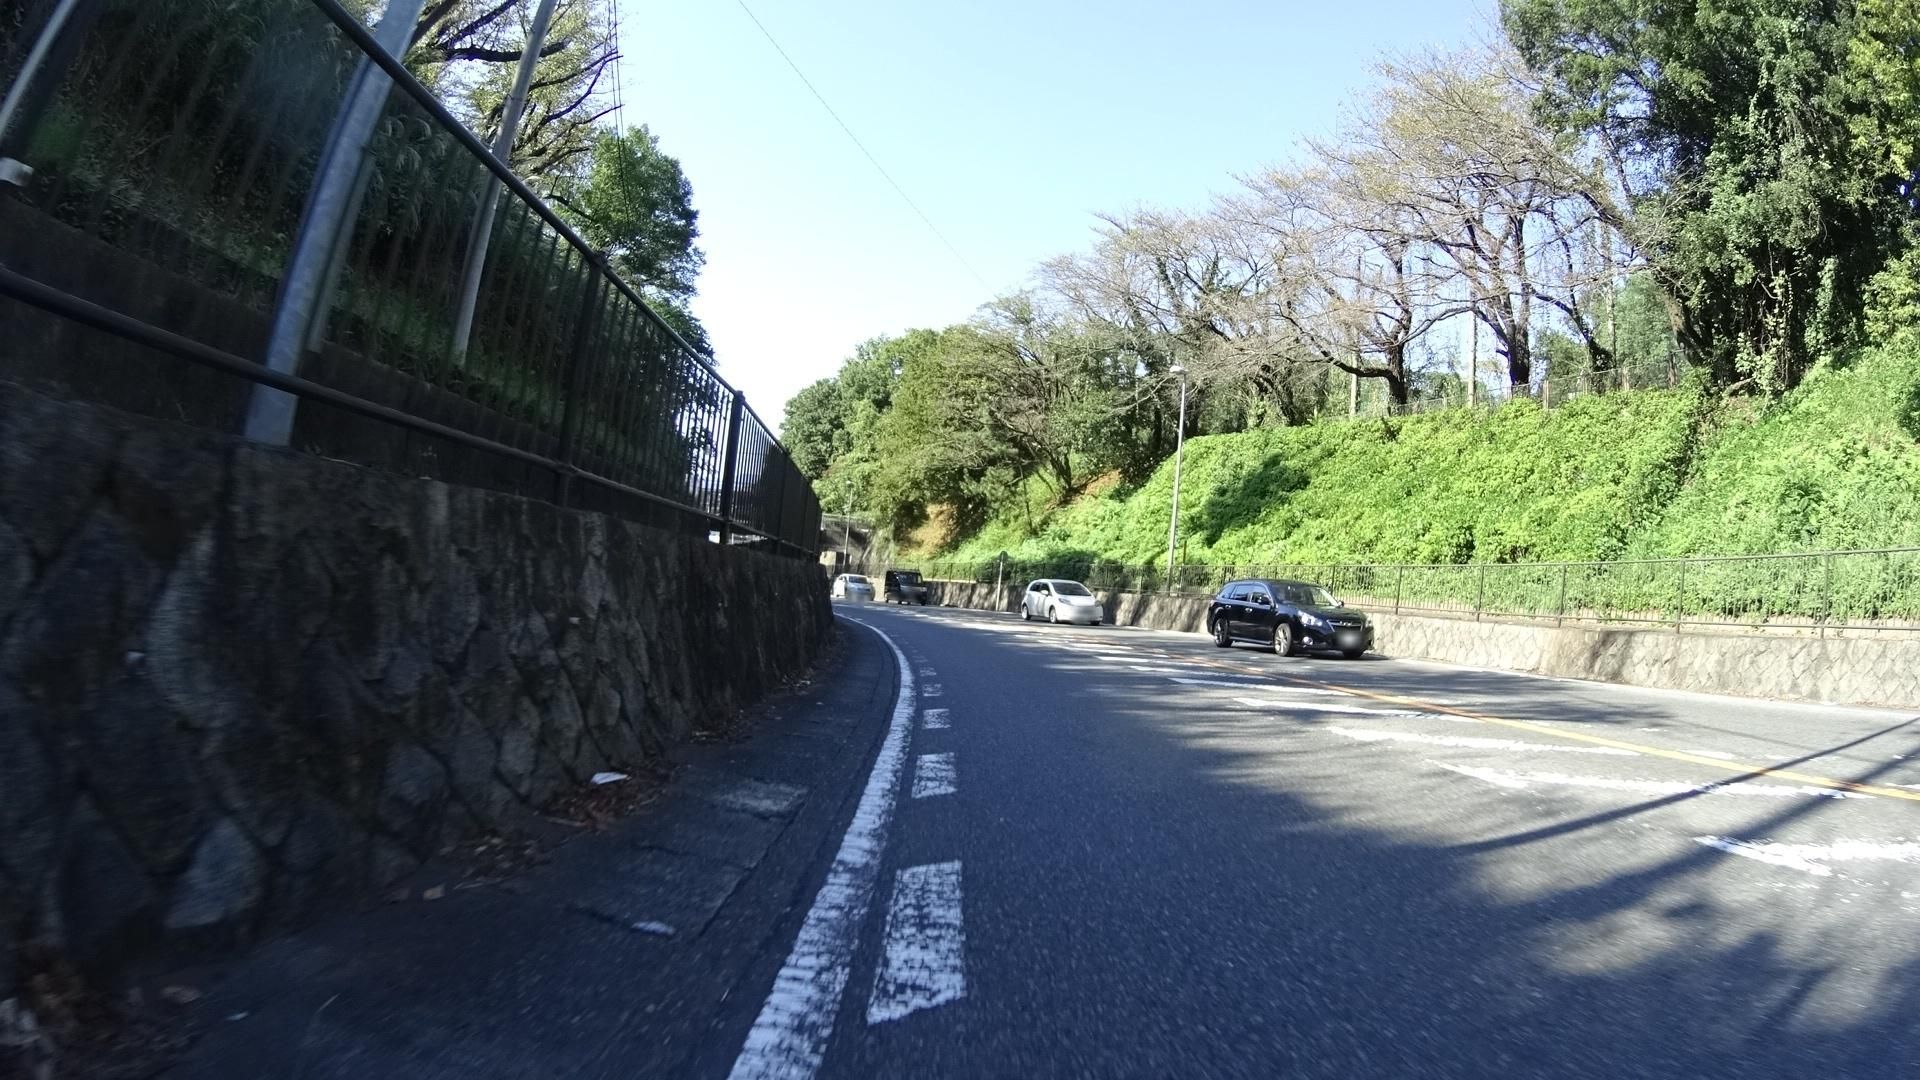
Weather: clear
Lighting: day
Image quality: good
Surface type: cycling surface
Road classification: secondary
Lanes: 2.0
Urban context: urban centre
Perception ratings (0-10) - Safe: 4.87, Lively: 5.46, Beautiful: 9.45, Boring: 4.82, Depressing: 5.31, Wealthy: 2.22